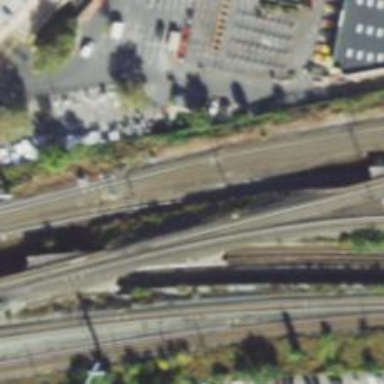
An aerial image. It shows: Electrified railway with rail tracks.